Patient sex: M
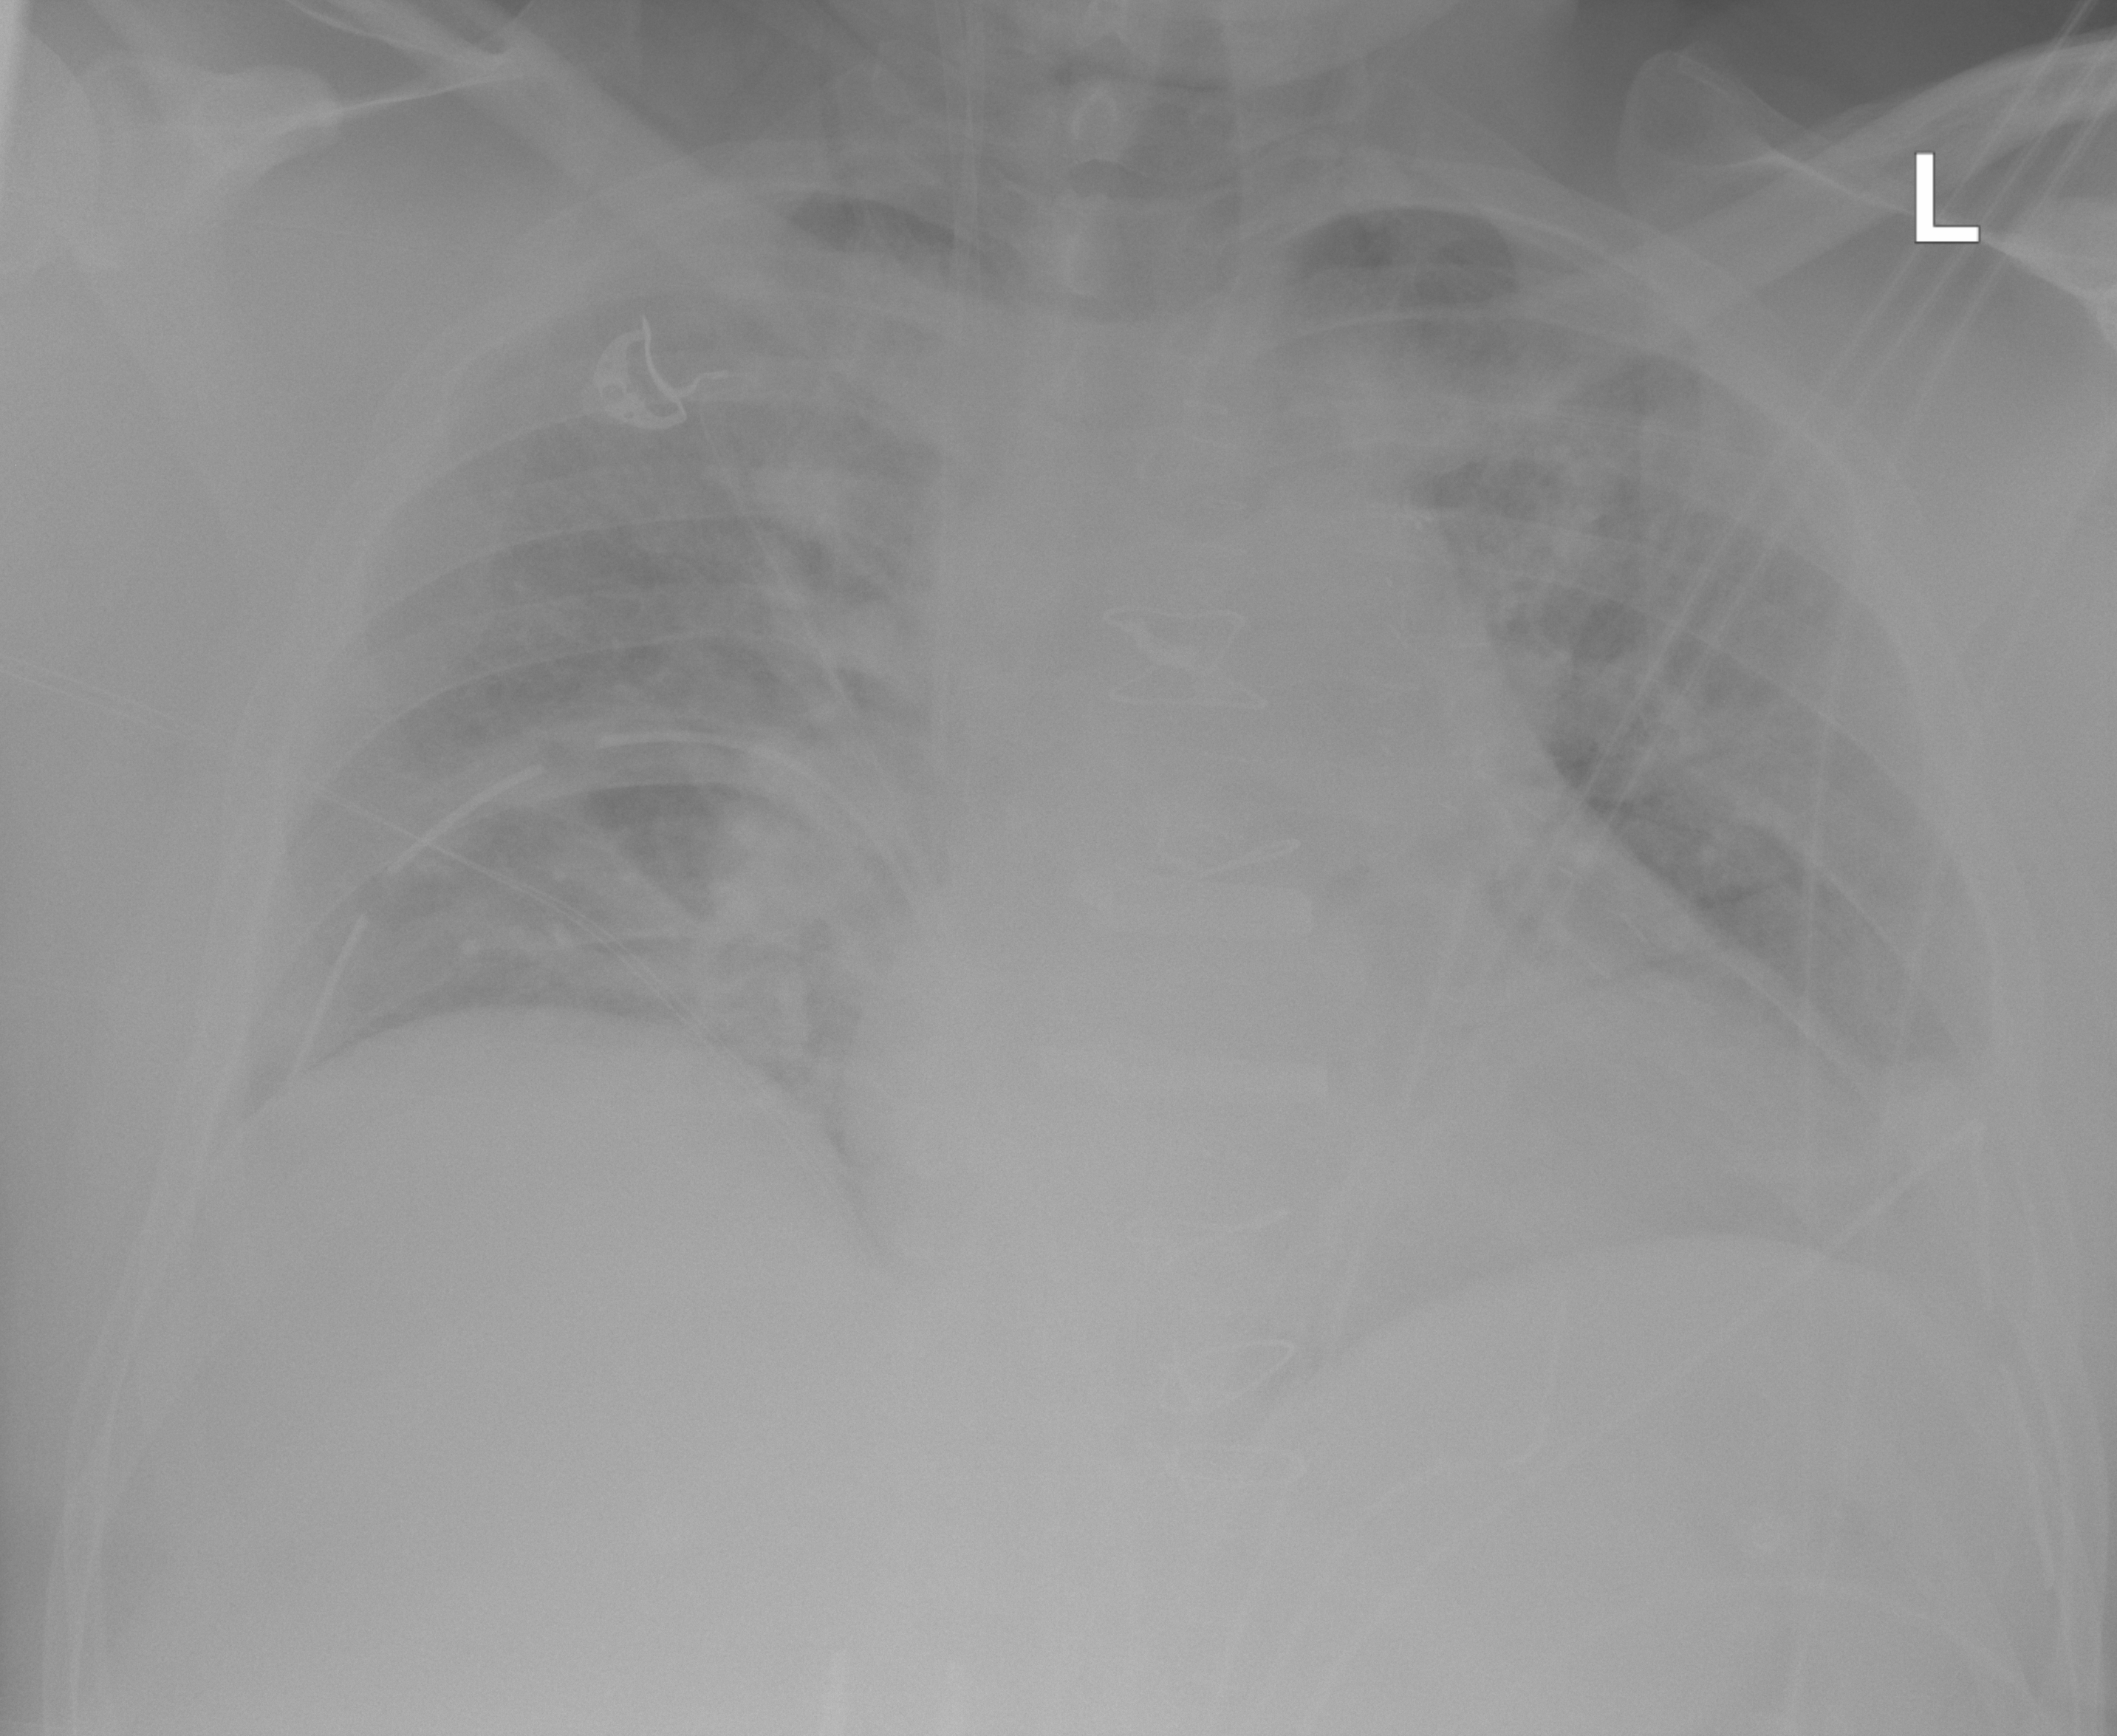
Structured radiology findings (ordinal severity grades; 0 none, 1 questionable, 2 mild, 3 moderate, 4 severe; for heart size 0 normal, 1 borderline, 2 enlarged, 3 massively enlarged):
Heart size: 2
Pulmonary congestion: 0
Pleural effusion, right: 0
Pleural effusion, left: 0
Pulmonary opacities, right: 0
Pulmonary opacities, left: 0
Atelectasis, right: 0
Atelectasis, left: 2